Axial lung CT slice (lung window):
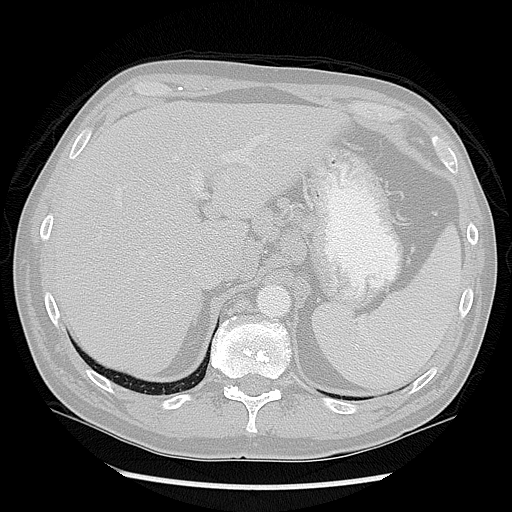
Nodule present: no